Interaction volume radius: 10 \u00c5
Interaction volume height: 10 \u00c5
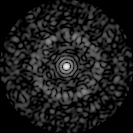
Disorder parameter: 0.7863